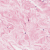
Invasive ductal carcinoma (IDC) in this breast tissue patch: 0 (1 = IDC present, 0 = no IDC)